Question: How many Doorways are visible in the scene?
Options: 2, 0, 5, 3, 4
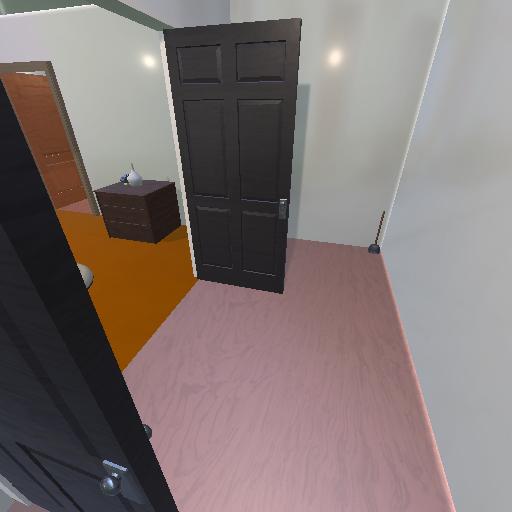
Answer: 2